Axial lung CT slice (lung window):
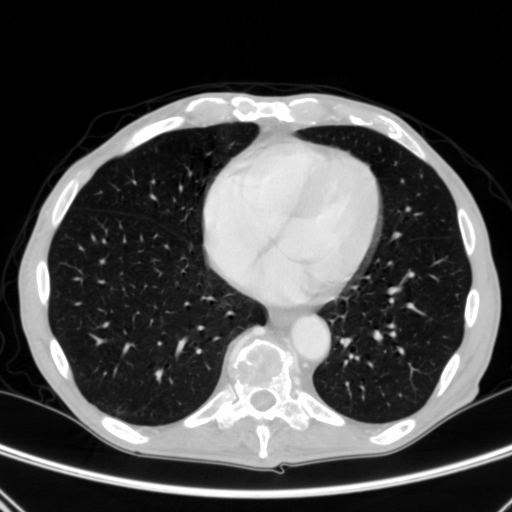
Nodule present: no